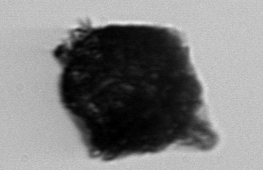
Label: Gonyaulax